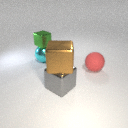
large gray metal cube below large brown metal cube